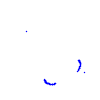
Particle: kaon